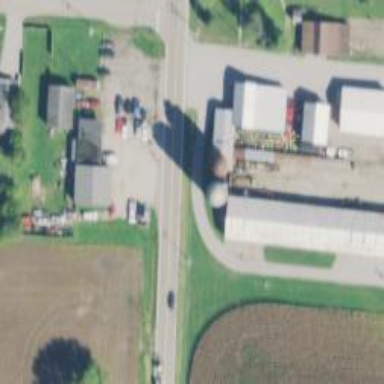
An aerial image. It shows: Silo.